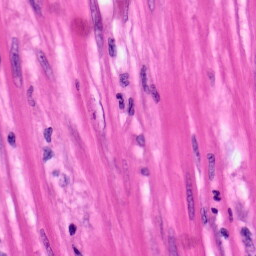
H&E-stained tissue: Pancreatic